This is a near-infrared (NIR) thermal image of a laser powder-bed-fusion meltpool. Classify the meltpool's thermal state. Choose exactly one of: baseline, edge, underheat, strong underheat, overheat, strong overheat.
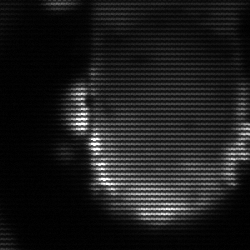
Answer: baseline